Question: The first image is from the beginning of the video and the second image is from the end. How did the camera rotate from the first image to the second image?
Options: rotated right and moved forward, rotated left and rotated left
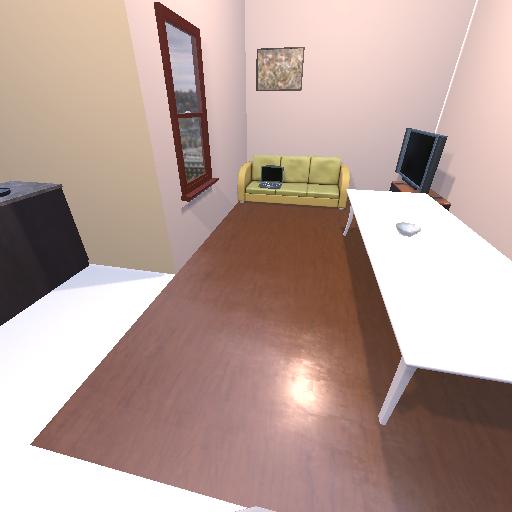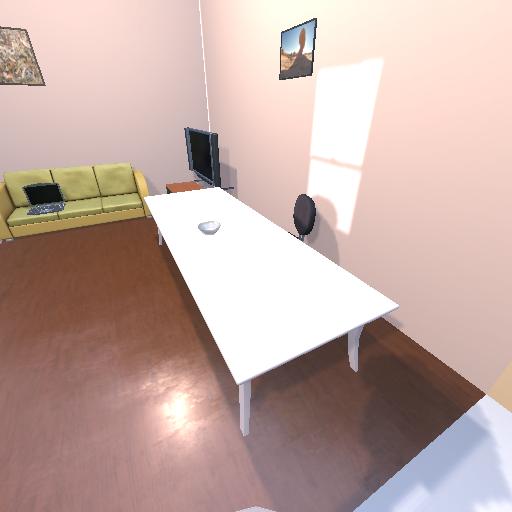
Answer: rotated right and moved forward